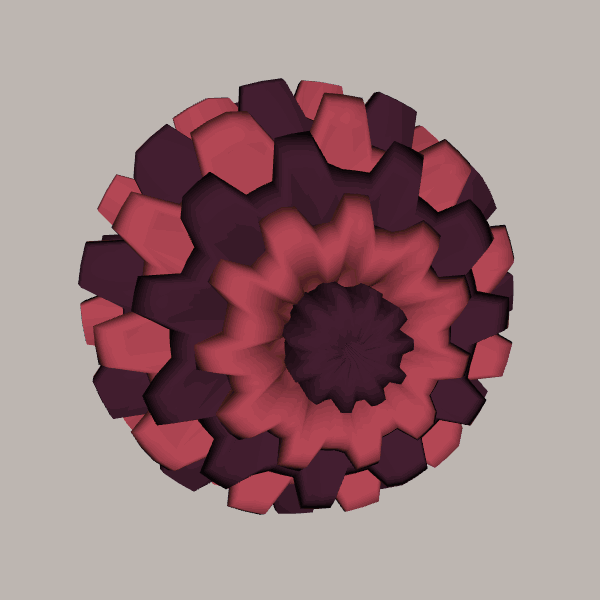
Background: light